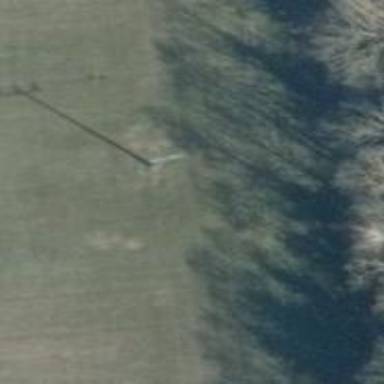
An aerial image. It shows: Minor power line with three cables.